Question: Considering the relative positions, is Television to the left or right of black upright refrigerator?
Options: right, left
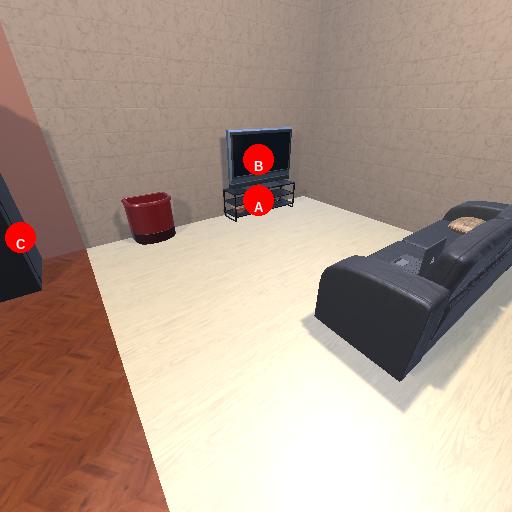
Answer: right